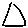
Label: triangle